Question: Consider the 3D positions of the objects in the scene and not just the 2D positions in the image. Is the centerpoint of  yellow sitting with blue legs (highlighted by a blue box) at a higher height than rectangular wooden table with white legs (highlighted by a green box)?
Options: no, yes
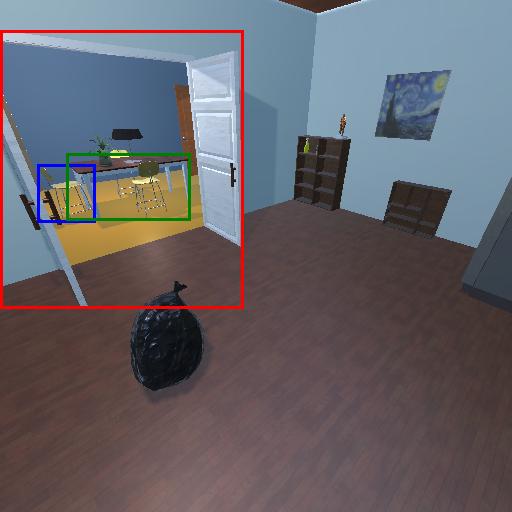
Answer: no